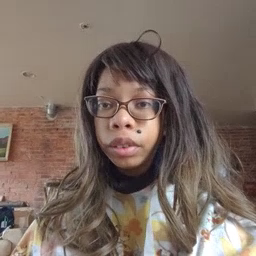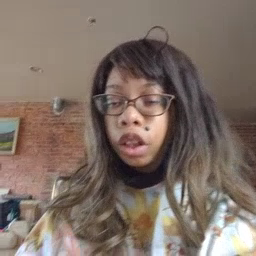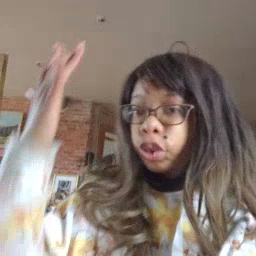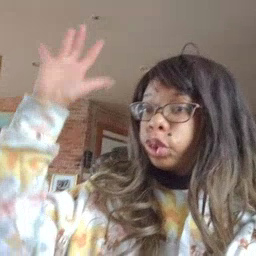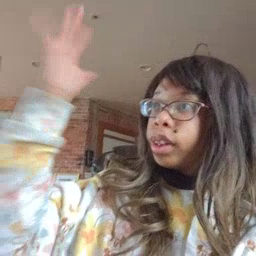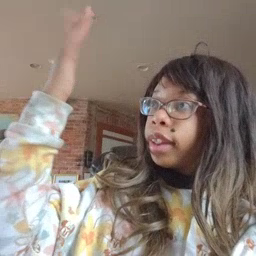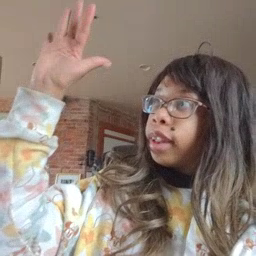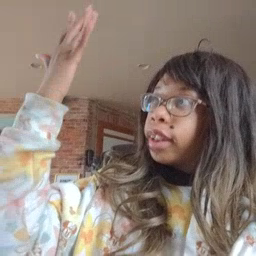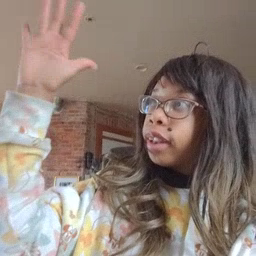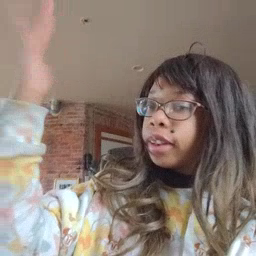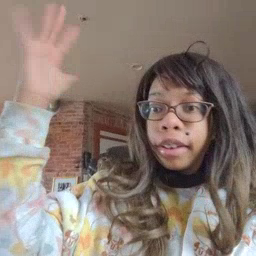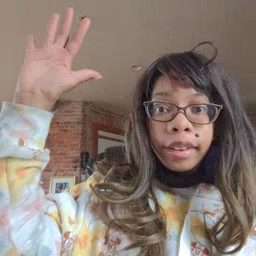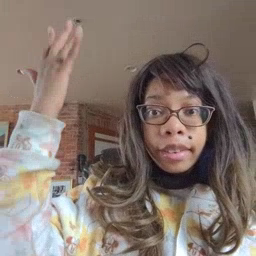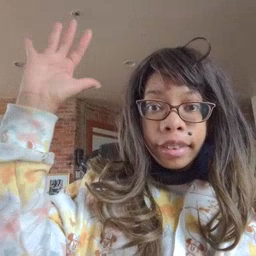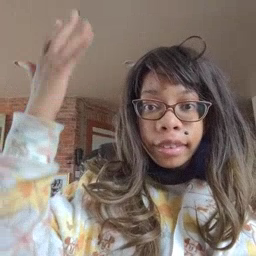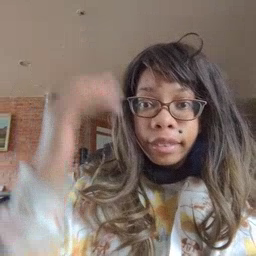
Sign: tree